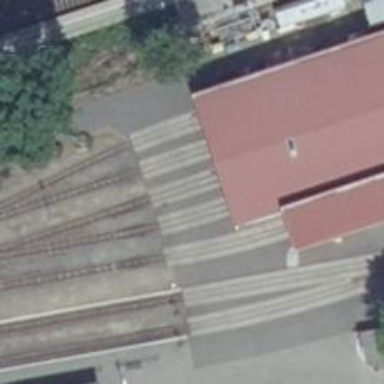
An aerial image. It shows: Level crossing along the railway.